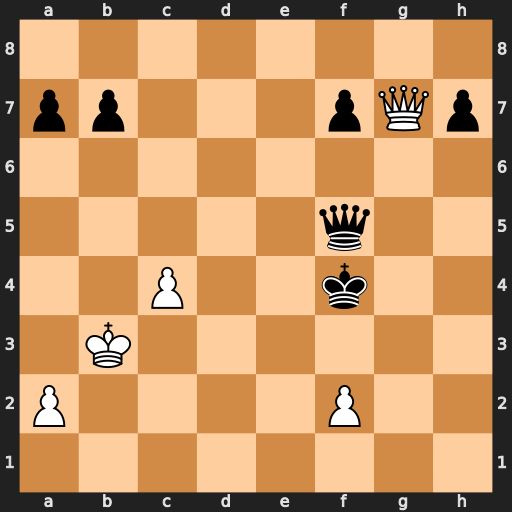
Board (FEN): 8/pp3pQp/8/5q2/2P2k2/1K6/P4P2/8
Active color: w
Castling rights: -
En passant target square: -
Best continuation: Qg3+ Ke4 Qe3#